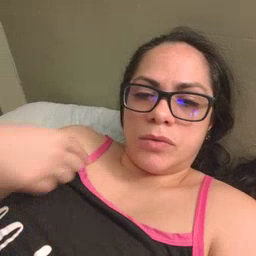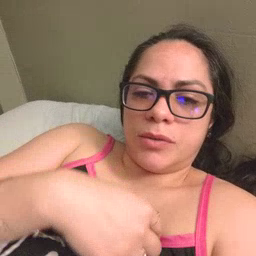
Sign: weus